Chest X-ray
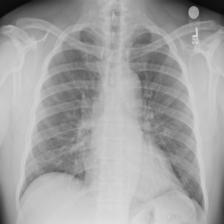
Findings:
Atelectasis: negative
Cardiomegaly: negative
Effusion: negative
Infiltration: negative
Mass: negative
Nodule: negative
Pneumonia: negative
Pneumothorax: negative
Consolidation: negative
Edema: negative
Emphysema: negative
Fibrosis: negative
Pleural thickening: negative
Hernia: negative